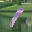
Label: 1